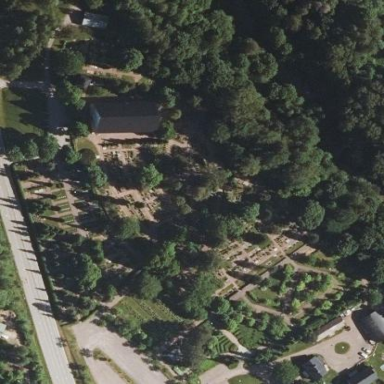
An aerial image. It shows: Graveyard.